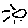
Label: sun